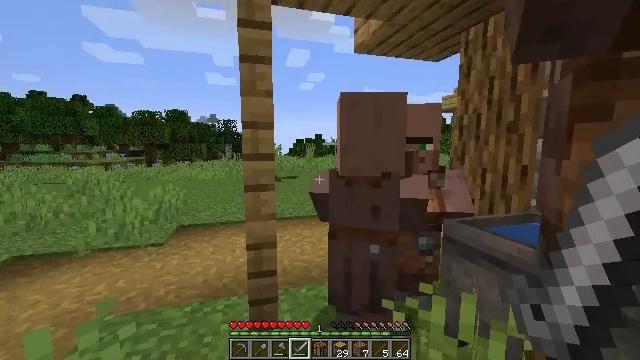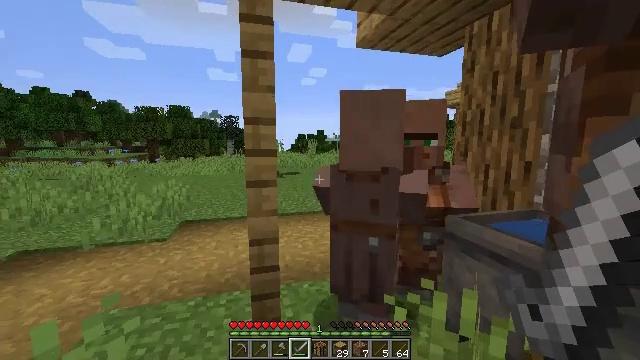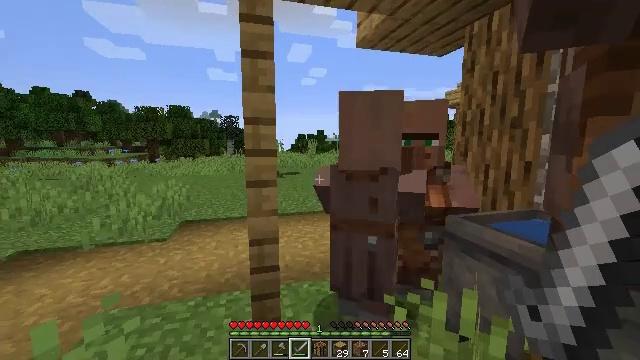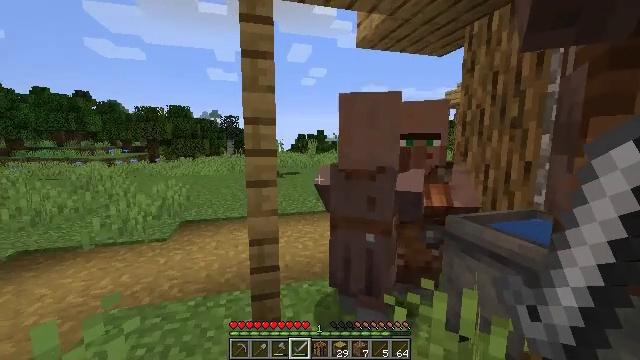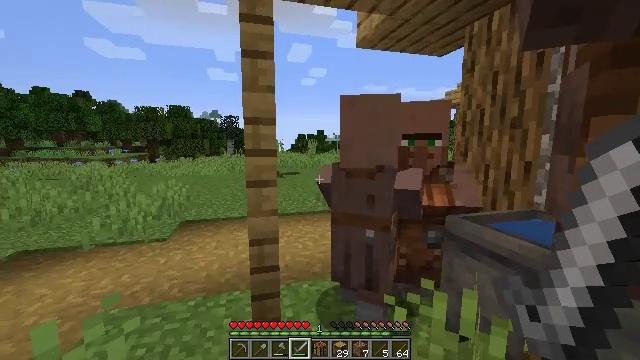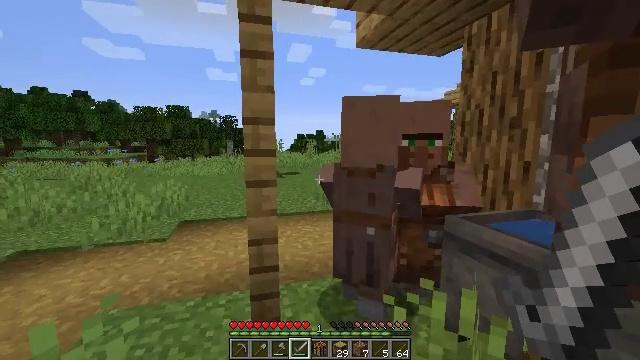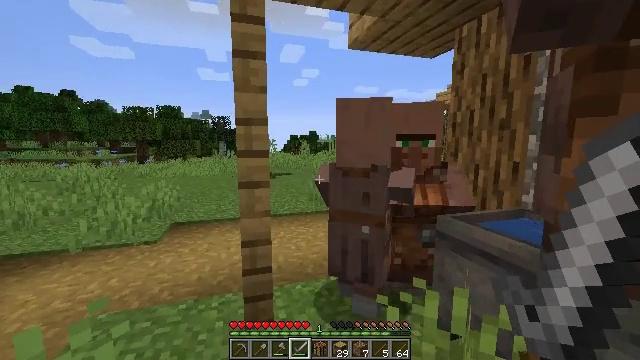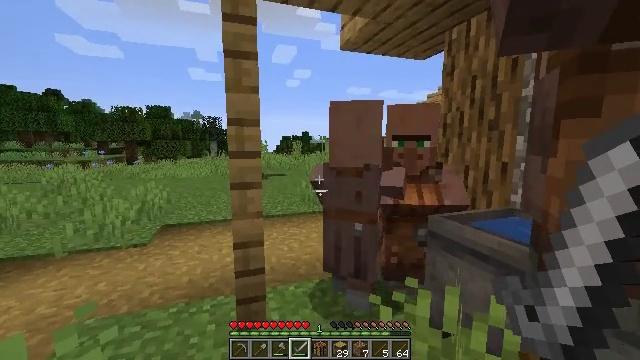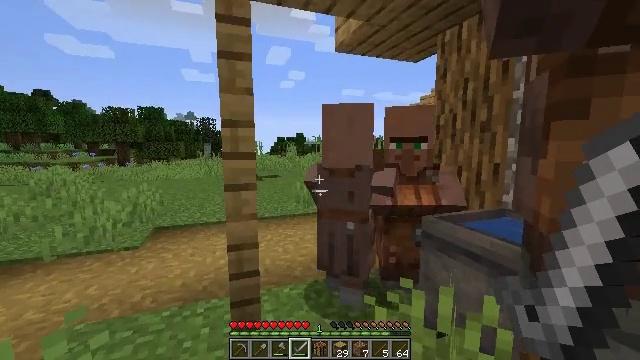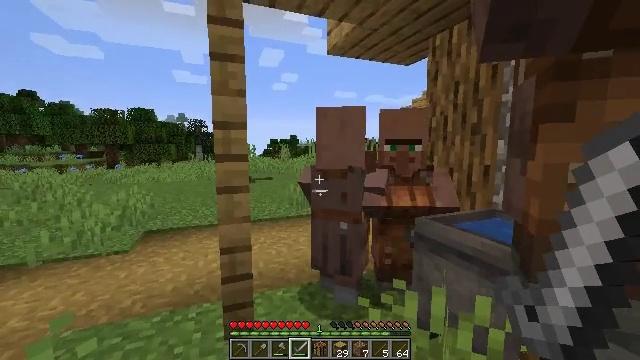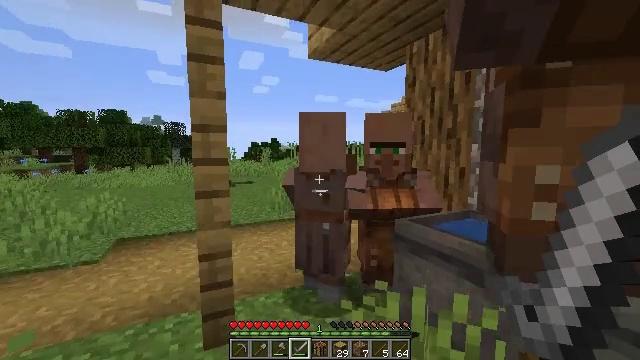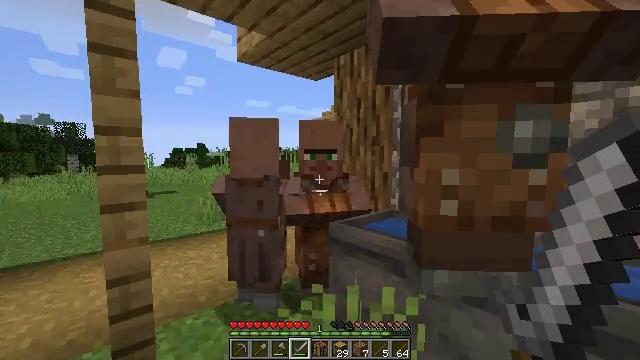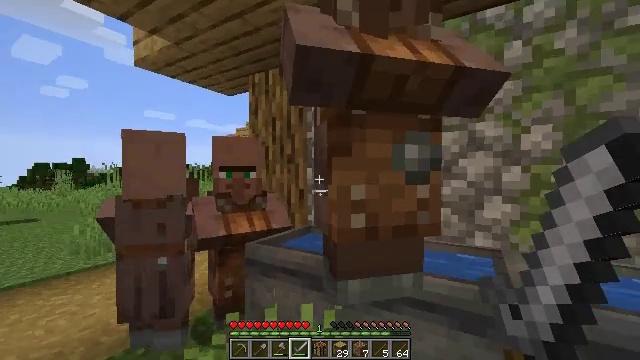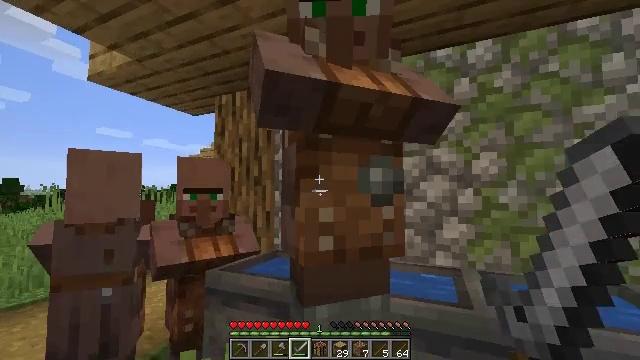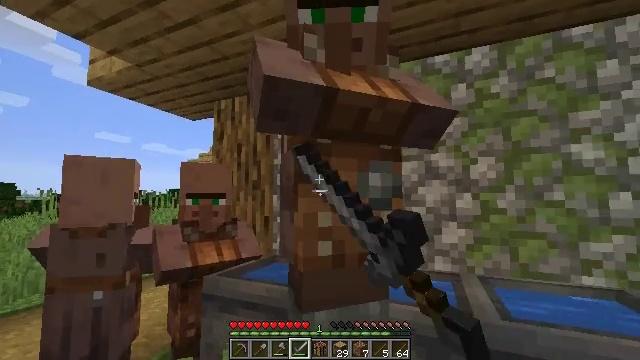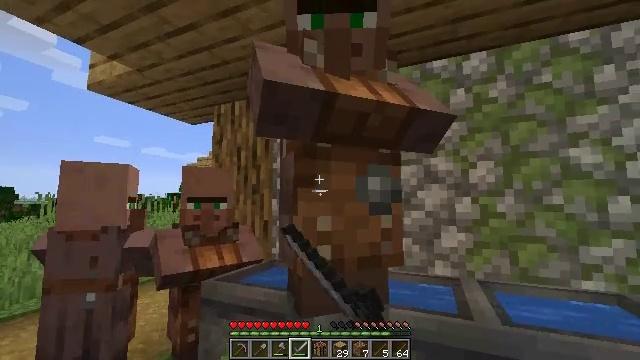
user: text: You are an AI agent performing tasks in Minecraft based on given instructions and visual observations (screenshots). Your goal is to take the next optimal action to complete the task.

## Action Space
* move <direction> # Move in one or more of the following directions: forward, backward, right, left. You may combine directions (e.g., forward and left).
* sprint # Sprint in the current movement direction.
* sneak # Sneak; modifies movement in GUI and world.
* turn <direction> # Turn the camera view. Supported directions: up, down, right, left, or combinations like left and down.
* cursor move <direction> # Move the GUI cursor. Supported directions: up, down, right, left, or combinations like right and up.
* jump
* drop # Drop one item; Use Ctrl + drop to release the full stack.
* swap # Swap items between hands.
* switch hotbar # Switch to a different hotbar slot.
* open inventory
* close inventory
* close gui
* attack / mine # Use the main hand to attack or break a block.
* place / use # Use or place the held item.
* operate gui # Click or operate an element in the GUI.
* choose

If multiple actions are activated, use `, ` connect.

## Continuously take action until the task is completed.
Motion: motion action
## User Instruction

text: Break the cauldron to collect it.
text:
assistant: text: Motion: use / place
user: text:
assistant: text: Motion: use / place
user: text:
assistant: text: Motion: use / place
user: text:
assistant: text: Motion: no_op
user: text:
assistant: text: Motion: no_op
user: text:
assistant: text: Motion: turn right
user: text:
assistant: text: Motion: turn right
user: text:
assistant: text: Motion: turn right
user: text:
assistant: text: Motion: turn right
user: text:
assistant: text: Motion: turn right
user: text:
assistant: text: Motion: turn right and up
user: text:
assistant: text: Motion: turn right and up
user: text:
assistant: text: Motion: turn right and up, use / place
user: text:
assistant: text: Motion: turn up, use / place
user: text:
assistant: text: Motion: use / place
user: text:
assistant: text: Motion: use / place
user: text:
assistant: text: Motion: no_op
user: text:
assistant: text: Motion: open gui
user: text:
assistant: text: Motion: no_op
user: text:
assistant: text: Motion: no_op
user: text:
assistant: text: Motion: cursor move left and up
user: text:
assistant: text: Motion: cursor move left and up
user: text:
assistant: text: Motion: cursor move left and up
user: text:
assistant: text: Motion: no_op
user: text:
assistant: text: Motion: no_op
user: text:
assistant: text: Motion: no_op
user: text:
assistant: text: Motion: no_op
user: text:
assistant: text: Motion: no_op
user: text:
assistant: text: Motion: no_op
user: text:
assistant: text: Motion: no_op